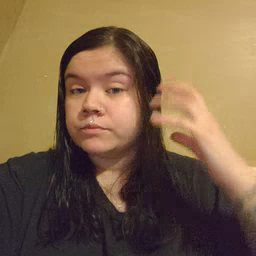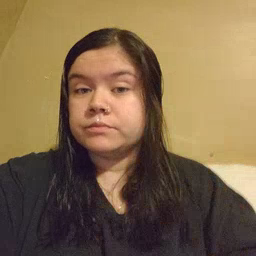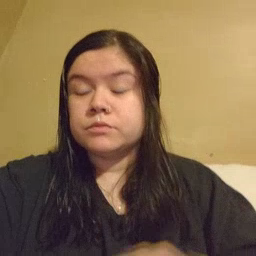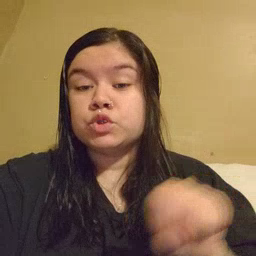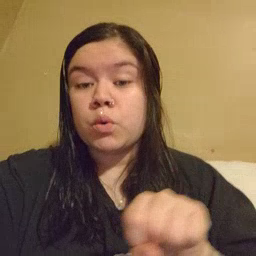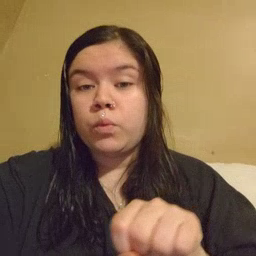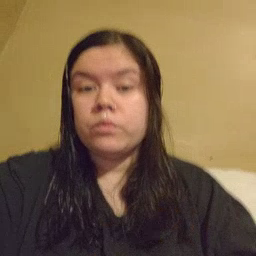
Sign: shoe